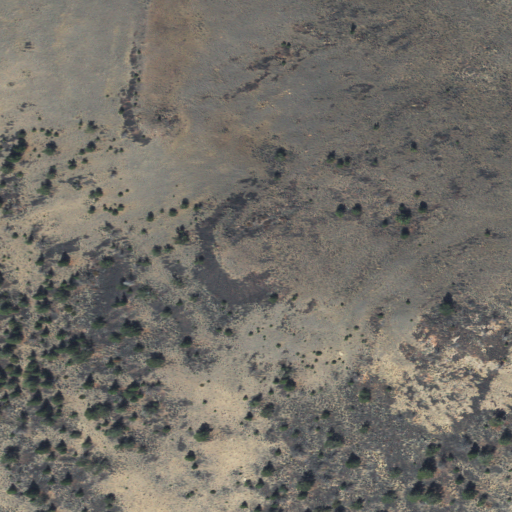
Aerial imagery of mountain in Montana named Bachelor Mountan containing shrub and grassland